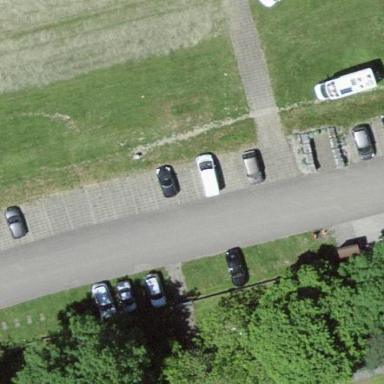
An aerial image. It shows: Street-side parking area.